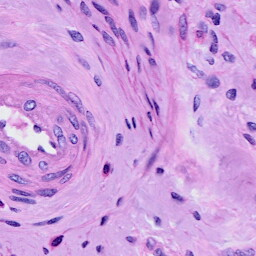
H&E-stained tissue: Cervix